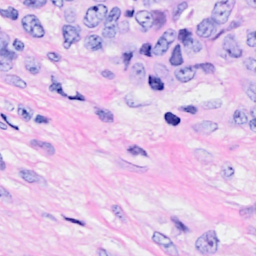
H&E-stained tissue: Breast